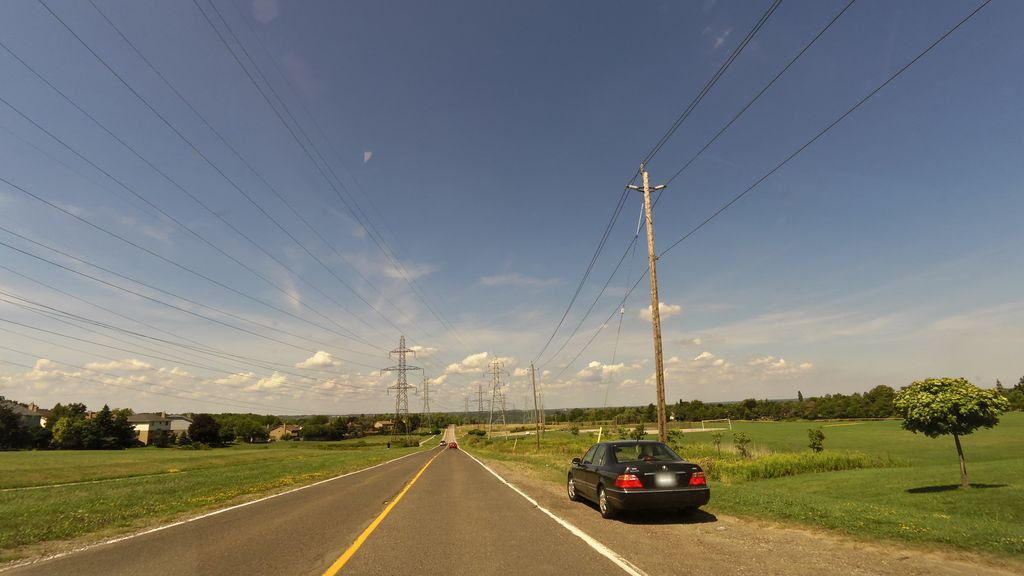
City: hamilton